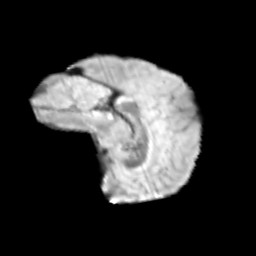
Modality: T2w
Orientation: sagittal
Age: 12
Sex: female
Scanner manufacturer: siemens
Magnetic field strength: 3 T
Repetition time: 3.8 s
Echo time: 0.07 s